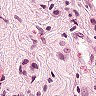
Metastatic tissue present: yes